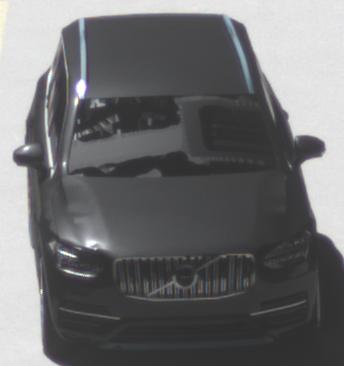
Make: Volvo
Model: XC90 B5
Detailed model: XC90 (L)
Model produced from: 2019/08
Model produced until: 2020/04
Doors: 5
Color: black
Road condition: dry road
Daytime: midday
Contrast: high contrast